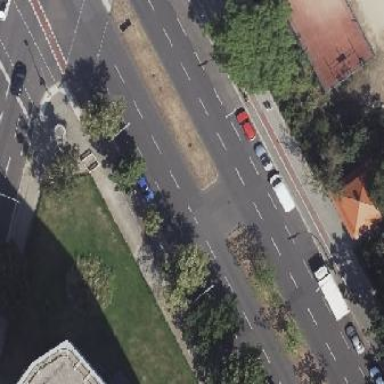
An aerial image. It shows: Grassy area with traffic island.